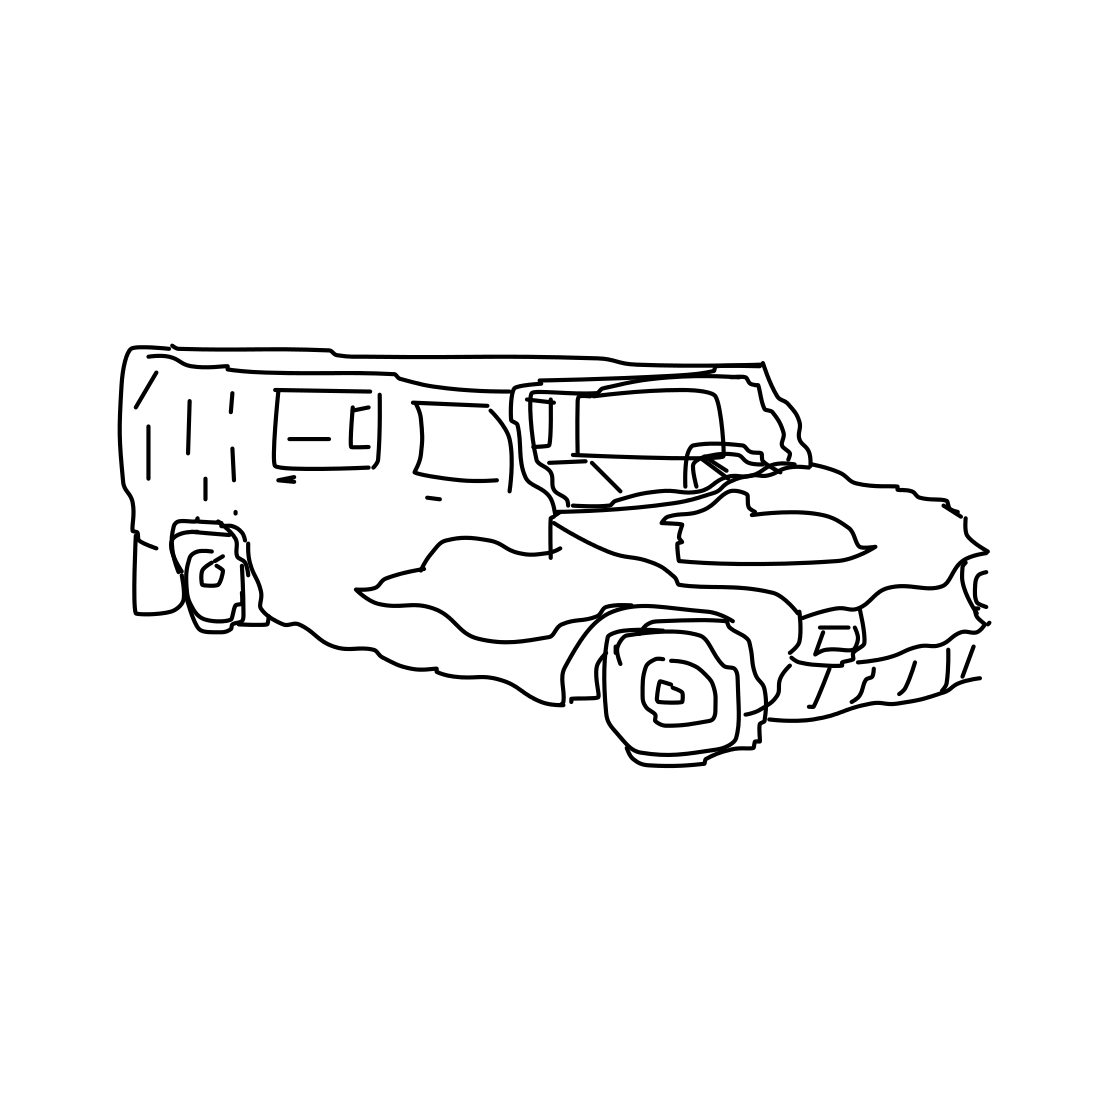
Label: suv